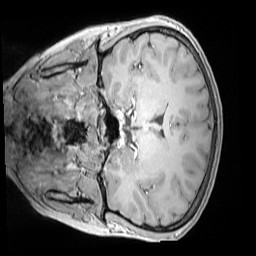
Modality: MP2RAGE
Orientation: coronal
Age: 11
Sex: male
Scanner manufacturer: siemens
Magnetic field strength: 3 T
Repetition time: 4 s
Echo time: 0.00303 s